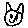
Label: cat